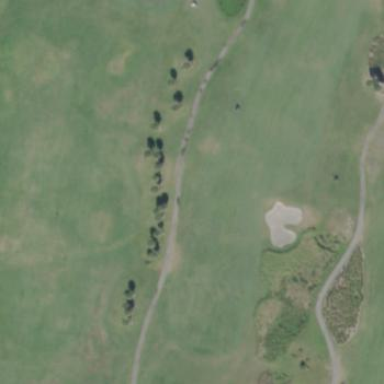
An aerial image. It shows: Golf fairway surrounded by grass.